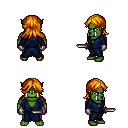
a pixel art fantasy rpg character, male body template, orc, green skin, blue robe, magenta pants, dark blonde loose hair, metal gloves, dagger, four views (front, back, left, right), 2x2 character sprite sheet, small pixel art, hard edges, no anti-aliasing